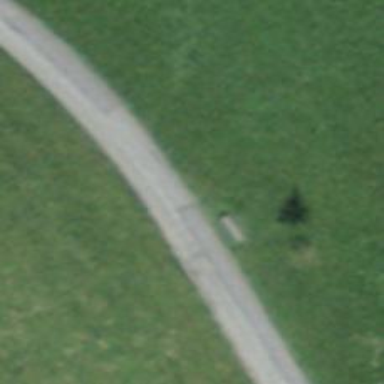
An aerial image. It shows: Brown bench.